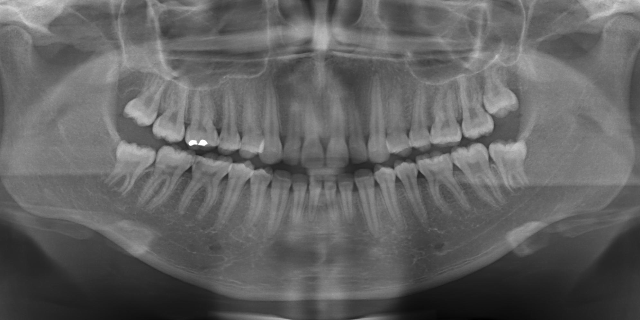
adult